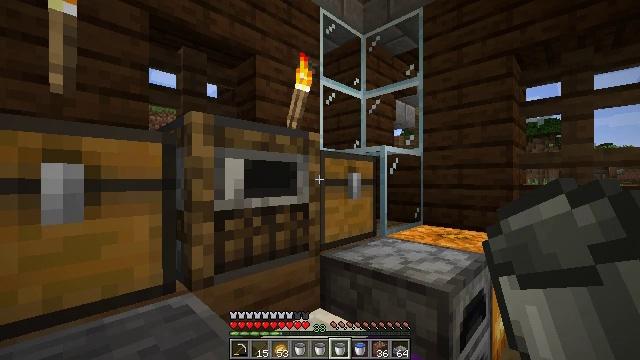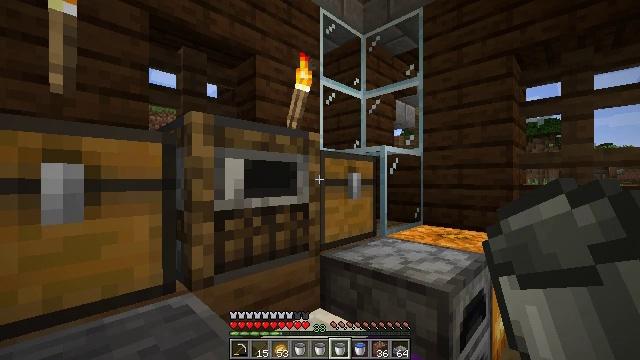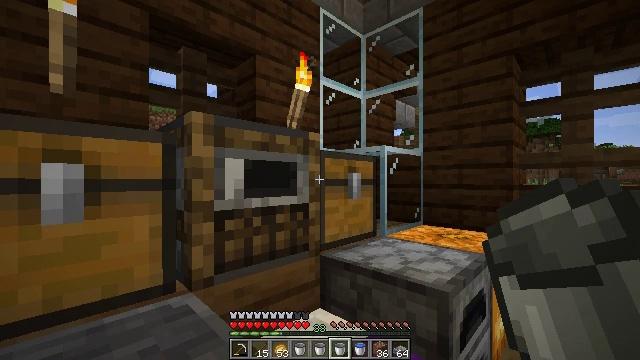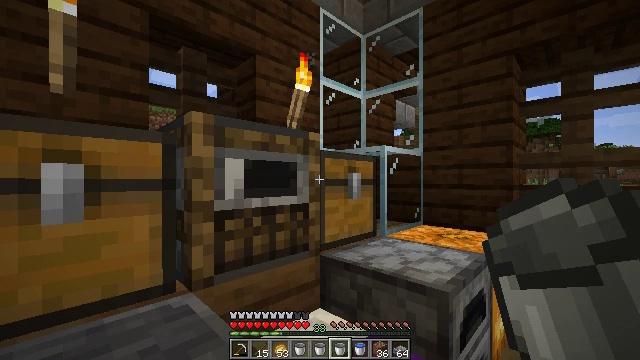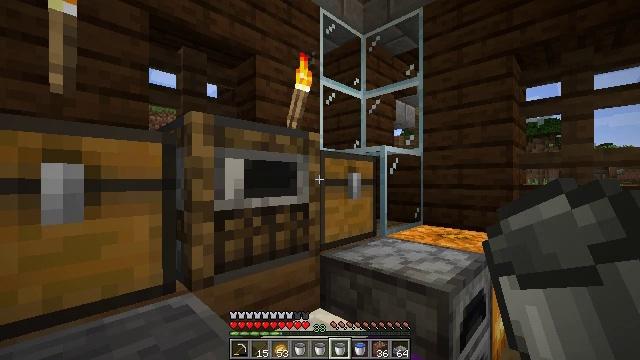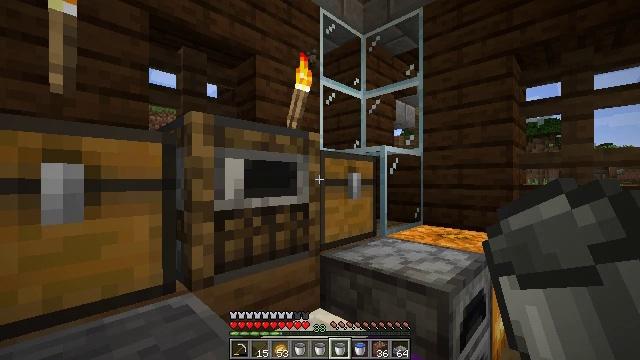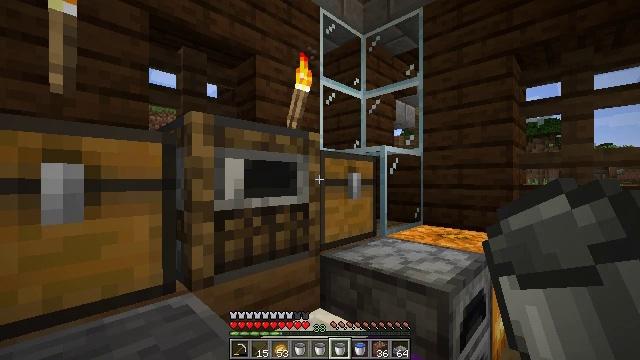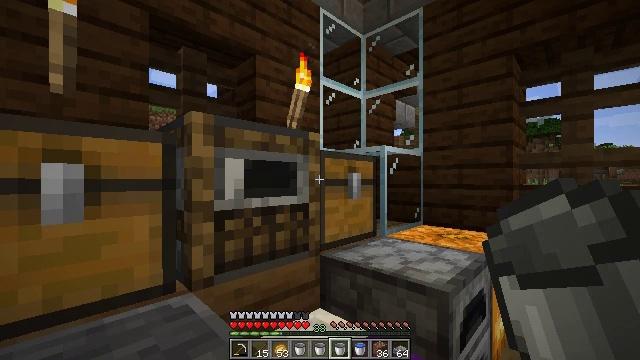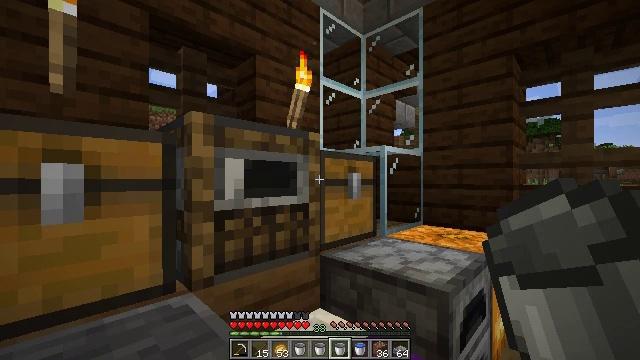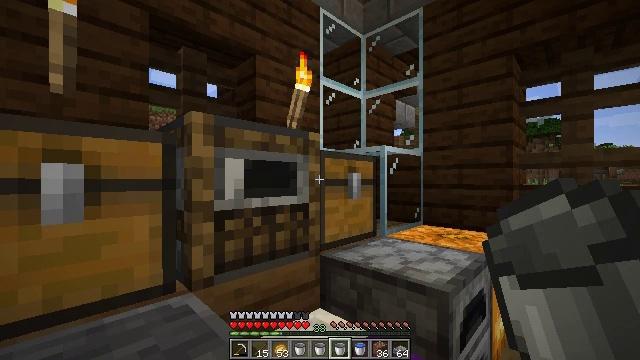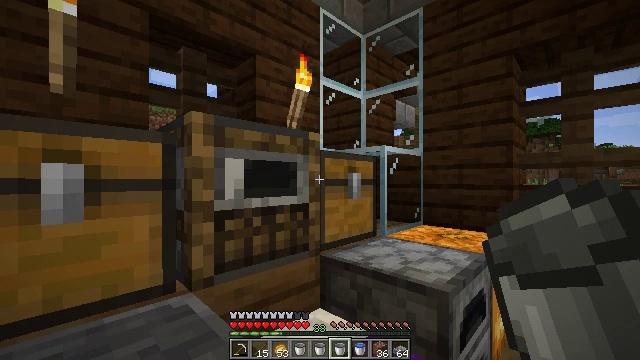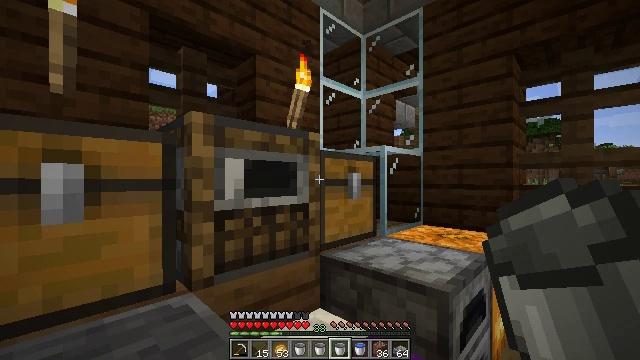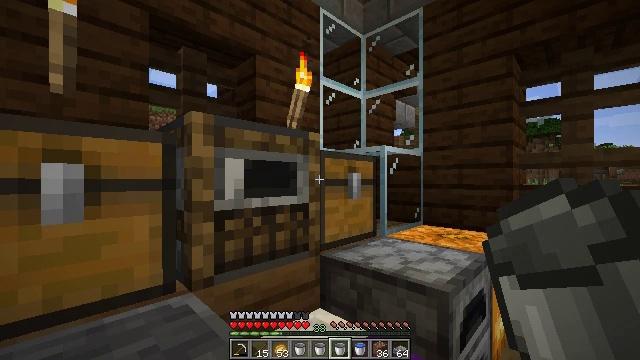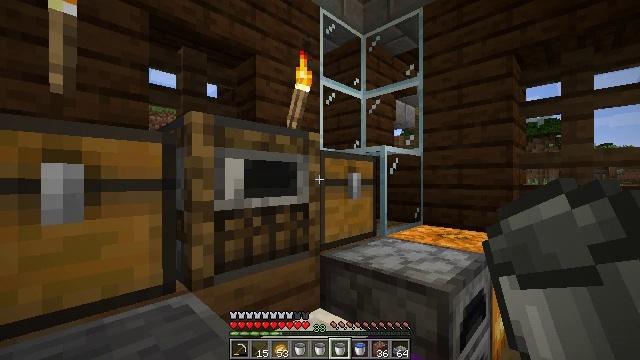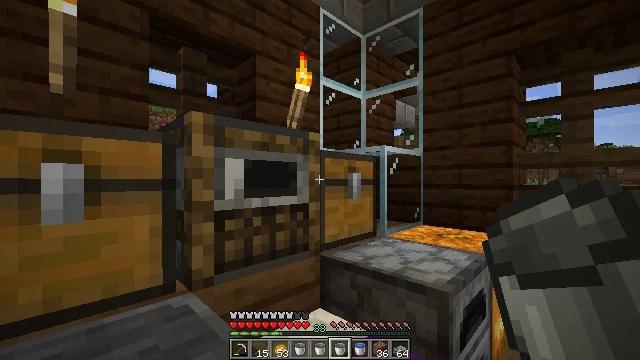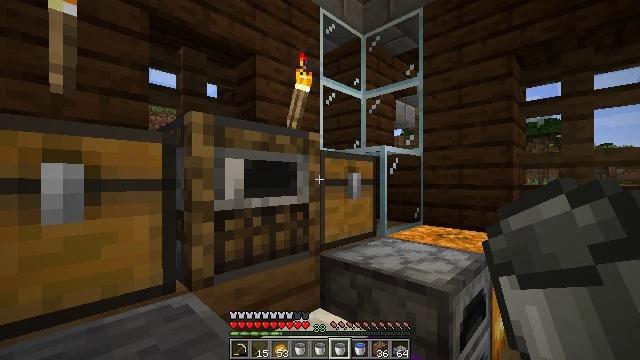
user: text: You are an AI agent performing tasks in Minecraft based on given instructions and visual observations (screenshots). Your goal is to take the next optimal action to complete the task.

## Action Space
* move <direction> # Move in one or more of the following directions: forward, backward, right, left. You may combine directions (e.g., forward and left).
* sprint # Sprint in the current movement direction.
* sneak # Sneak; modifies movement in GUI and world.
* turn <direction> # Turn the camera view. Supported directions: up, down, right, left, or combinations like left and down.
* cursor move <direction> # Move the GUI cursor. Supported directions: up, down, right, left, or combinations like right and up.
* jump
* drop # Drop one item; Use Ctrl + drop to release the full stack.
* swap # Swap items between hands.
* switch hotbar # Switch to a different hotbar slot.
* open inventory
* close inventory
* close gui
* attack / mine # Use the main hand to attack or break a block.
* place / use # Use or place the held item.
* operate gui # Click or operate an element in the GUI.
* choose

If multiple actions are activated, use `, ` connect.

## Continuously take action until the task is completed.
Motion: motion action
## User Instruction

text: Mine spruce leaves from the tree.
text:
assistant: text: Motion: no_op
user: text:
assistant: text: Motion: no_op
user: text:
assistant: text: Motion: no_op
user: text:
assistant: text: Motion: no_op
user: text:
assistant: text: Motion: no_op
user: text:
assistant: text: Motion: no_op
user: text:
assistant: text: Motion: no_op
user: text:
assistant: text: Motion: no_op
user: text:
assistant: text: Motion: no_op
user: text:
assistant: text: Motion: no_op
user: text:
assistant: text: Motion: no_op
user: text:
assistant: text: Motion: no_op
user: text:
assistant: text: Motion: no_op
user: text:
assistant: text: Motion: no_op
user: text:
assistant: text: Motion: no_op
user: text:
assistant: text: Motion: no_op
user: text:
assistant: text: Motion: no_op
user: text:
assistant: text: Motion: no_op
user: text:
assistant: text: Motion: no_op
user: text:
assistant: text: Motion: no_op
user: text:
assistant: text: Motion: no_op
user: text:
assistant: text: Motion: no_op
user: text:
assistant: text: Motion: no_op
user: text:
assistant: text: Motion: no_op
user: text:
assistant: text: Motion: no_op
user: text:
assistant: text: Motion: no_op
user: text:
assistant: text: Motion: no_op
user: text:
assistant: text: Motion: no_op
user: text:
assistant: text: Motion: no_op
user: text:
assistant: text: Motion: no_op